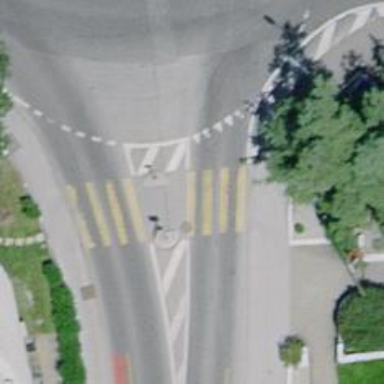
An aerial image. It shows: Zebra crossing with island on the footway.